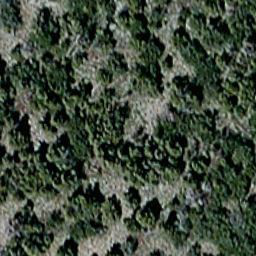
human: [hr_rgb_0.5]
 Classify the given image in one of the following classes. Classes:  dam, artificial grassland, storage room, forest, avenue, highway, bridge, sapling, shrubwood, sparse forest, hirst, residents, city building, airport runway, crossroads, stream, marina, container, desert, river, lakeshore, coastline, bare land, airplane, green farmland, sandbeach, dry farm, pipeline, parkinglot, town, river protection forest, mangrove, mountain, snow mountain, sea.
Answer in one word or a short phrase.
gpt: sparse forest